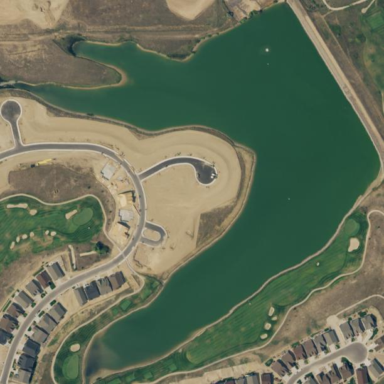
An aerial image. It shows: Water hazard on golf course. The hazard is natural water feature.